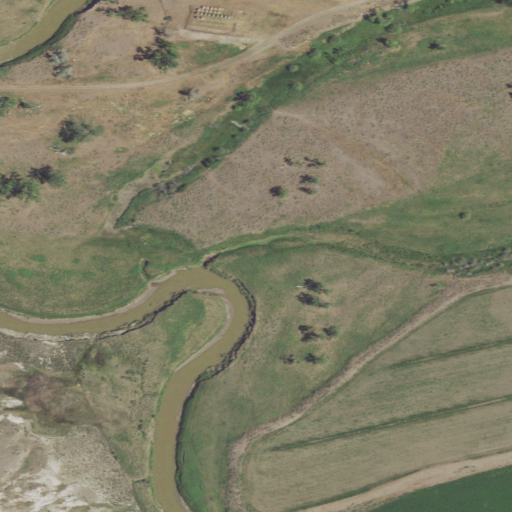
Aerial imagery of valley in Montana named Shed Coulee containing shrub, woody wetlands, cultivated crops, grassland, and herbaceous wetlands